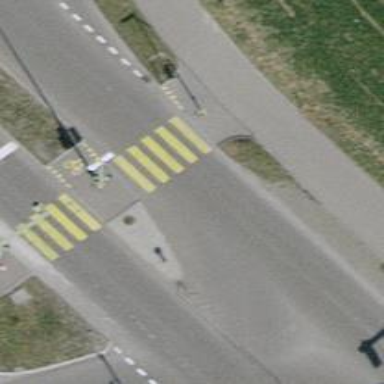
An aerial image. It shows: Asphalt footway with crossing. Both the footway and the cycleway have asphalt surfaces.